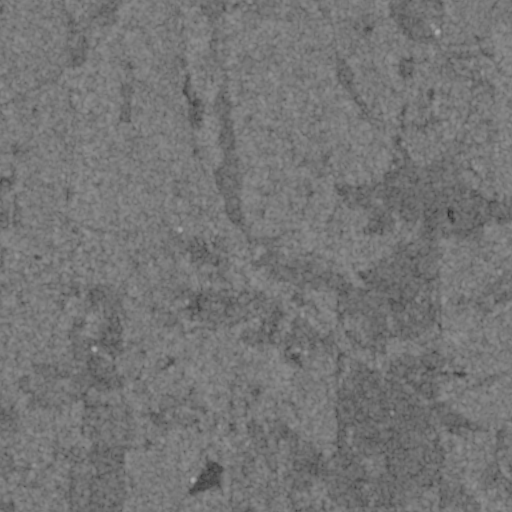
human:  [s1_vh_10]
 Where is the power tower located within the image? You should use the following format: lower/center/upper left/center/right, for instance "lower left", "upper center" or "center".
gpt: The power tower is located in the lower right of the image.
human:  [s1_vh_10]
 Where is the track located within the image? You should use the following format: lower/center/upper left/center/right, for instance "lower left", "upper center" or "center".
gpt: There is no track in the image.

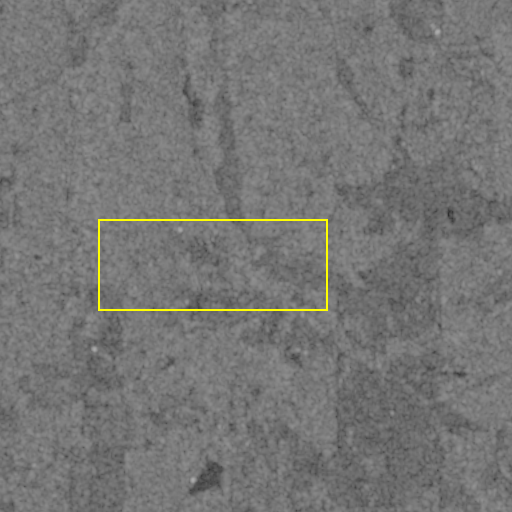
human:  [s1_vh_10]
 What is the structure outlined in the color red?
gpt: There is no red outline.
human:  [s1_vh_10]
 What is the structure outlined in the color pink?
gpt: There is no structure outlined in pink.